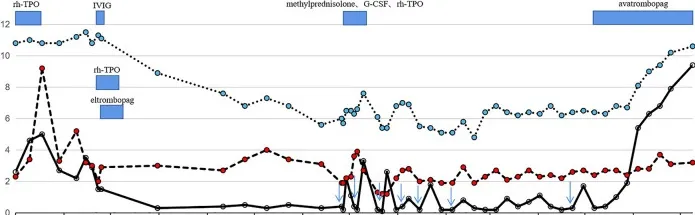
Schedule of treatment and the dynamics of white blood cells, hemoglobin and platelets for patient 2. Two courses of triplezumab treatment induced a gradually decreased platelet count followed by pancytopenia with no response to glucocorticoids, IVIG, rh-TPO or eltrombopag. With the use of avatrombopag 40 mg daily, a rapid increase in platelet count, hemoglobin and white blood cell count was observed and maintained.
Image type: electrography (ekg)